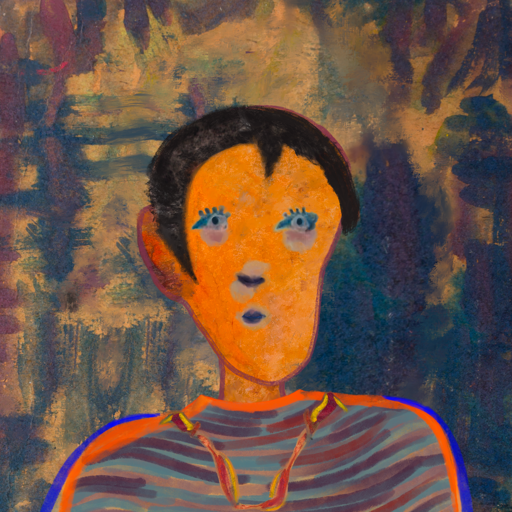
Background: InTheSun, Head And Neck Front: Hypocrite, Face Front: Hill_Girl, Bust: Experience, Hair Front: Roy_Bahadur, Head Accessory: Blank, Second Necklace: Gypsy_Mother_1, Necklace: Blank, Baby: Blank